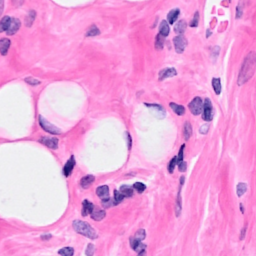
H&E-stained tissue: Breast